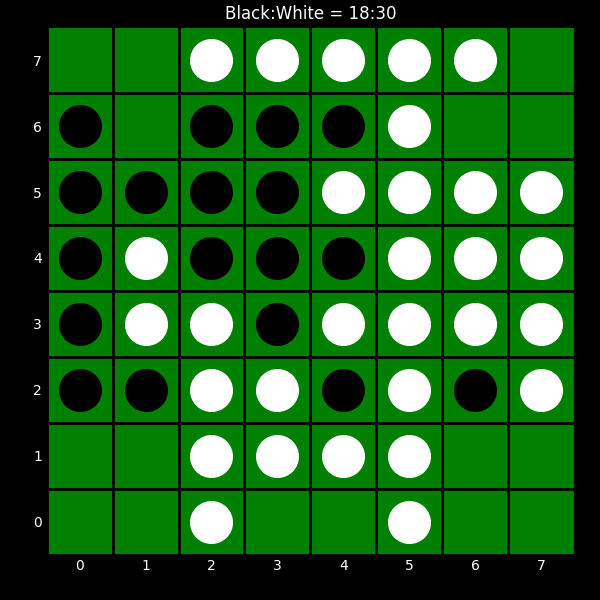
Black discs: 18
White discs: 30